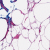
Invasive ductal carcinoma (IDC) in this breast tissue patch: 0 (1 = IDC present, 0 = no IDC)